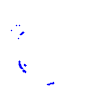
Particle: proton